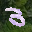
Label: 3